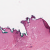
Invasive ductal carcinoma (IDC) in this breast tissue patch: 0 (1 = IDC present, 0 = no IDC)